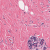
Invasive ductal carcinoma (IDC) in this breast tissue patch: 0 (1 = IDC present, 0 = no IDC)